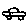
Label: car